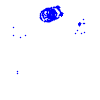
Particle: pion